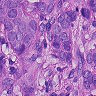
Metastatic tissue present: yes